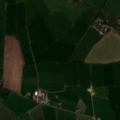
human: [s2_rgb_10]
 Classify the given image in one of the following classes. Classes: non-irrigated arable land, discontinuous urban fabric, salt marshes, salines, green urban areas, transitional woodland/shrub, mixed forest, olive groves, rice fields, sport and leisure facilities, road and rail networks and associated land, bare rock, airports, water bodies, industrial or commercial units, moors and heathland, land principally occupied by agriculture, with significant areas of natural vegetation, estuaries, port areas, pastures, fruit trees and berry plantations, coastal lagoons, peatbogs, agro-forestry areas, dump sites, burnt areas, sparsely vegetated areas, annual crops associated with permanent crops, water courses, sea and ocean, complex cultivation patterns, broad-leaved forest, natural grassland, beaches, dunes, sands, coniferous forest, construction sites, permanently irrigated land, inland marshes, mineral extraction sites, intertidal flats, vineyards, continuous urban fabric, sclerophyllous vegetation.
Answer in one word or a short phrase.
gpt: non-irrigated arable land, pastures